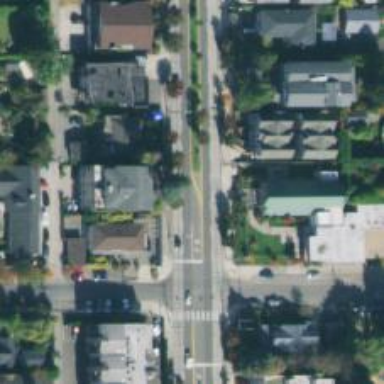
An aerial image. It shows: Secondary road with separate sidewalks.